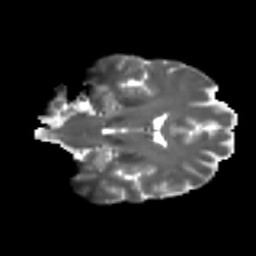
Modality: T2w
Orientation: coronal
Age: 43
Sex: female
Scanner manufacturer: ge
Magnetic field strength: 3 T
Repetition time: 7.8 s
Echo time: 0.0606 s